Interaction volume radius: 10 \u00c5
Interaction volume height: 10 \u00c5
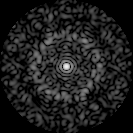
Disorder parameter: 0.7943